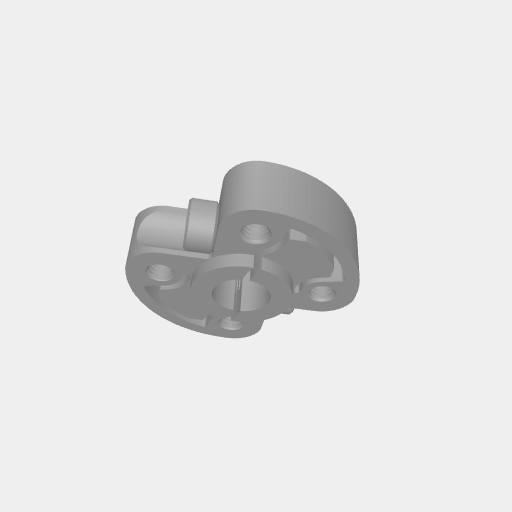
Part: SonicHub8ID